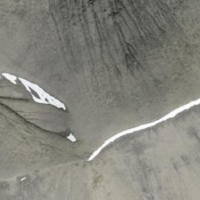
EUNIS habitat code: 48
Species observed at this site:
Ranunculus glacialis